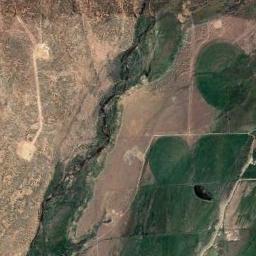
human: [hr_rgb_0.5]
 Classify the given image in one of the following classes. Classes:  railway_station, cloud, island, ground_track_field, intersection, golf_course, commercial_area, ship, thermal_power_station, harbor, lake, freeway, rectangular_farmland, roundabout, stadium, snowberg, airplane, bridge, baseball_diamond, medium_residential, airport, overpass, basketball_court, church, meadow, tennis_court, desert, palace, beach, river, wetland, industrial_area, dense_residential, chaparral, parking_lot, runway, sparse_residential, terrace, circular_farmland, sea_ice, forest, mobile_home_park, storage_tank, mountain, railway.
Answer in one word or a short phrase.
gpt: circular_farmland